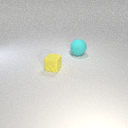
large cyan rubber sphere behind small yellow rubber cube